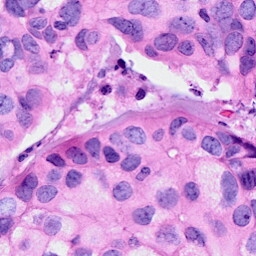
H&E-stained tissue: Breast